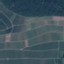
Land use / land cover: PermanentCrop